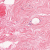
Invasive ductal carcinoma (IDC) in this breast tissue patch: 0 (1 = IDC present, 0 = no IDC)